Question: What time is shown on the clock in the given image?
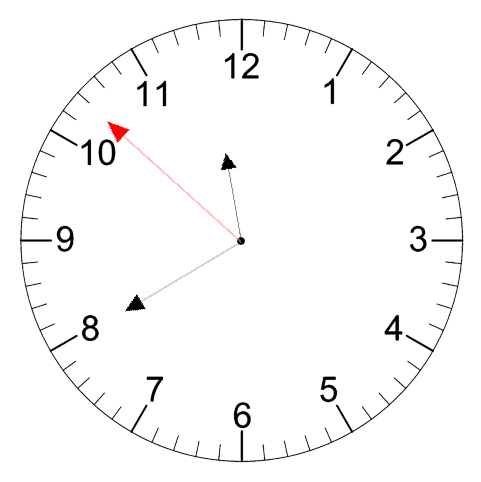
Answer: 11:39:52